Lunar surface albedo tile
Center latitude: 2.78
Center longitude: 39.092
Resolution (meters per pixel, mean): 145.92
Tile area (km^2): 21970.91
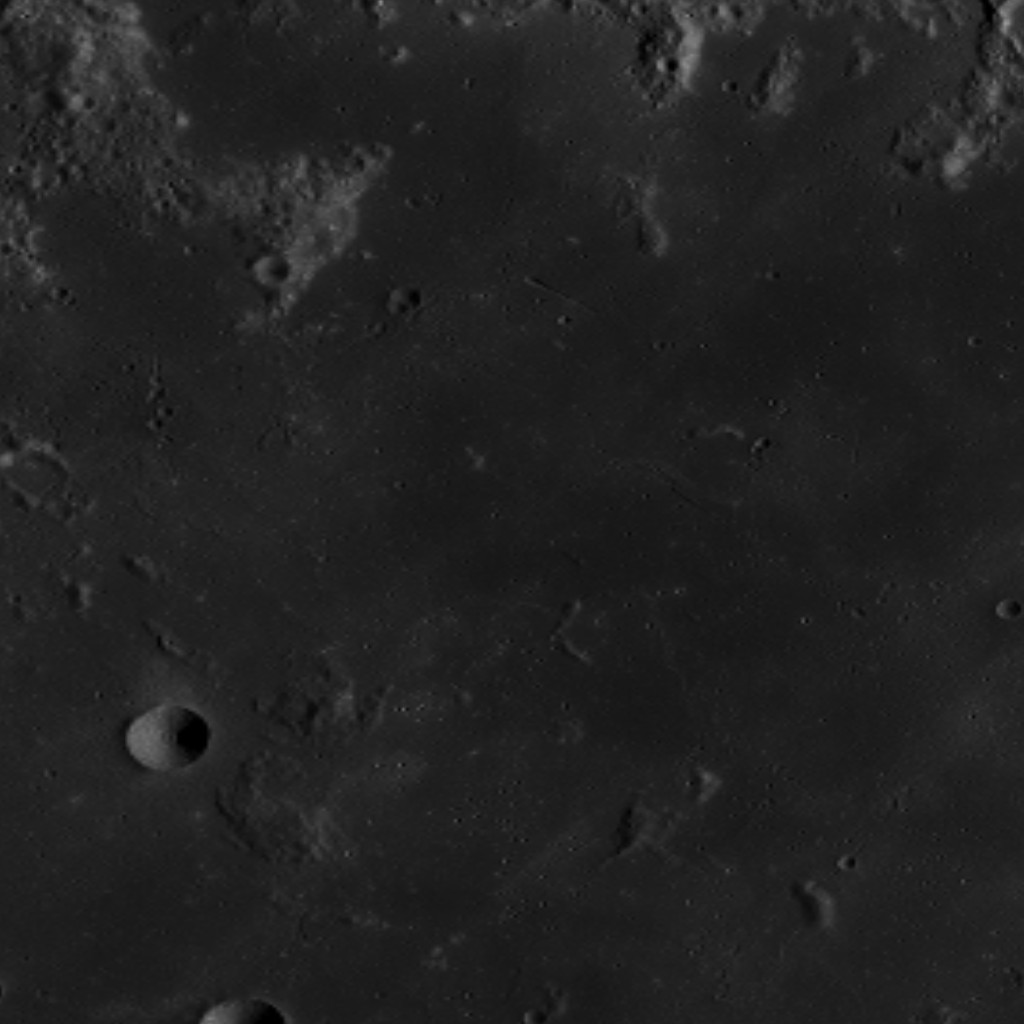